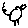
Label: cat